Interaction volume radius: 5 \u00c5
Interaction volume height: 15 \u00c5
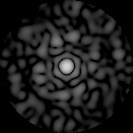
Disorder parameter: 0.8821